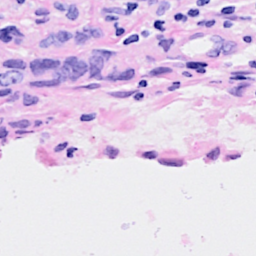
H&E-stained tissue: Breast